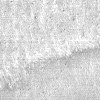
Atmospheric dust classification: not_dusty